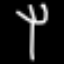
Label: fork